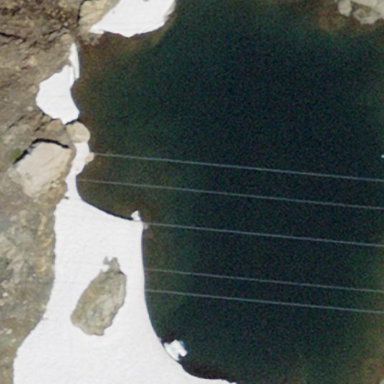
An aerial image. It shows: Lake with natural water.